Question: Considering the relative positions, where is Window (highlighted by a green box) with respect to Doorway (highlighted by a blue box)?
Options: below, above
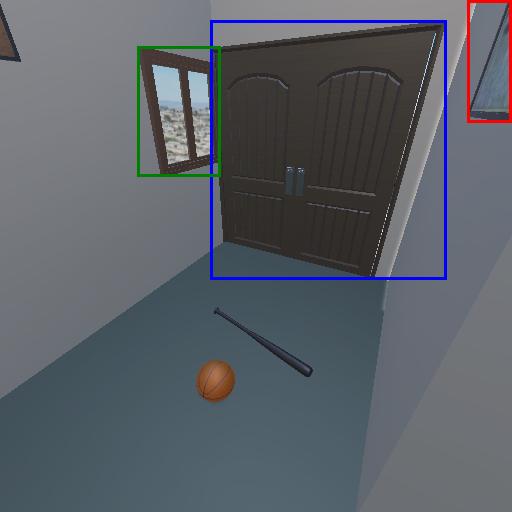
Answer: below